Question: I am using -Lucas-kanade algorithm to calculate the optical flow of a video sequences with openCV. I got the motion vectors. Now I want to group those motion vectors in some clusters.
the vectors which are near by each other I want to group them together. Some thing like nearest neighbor approach. But I don't know how I can implement the same. any help will be appreciated.
Thank you.
I used cvKMeans2() to group the corner points after running the optical flow algorithm...
I have the clusters in a vector of vectors clustercontainer. Now I want to draw a boundary line around every clusters..I am not sure how can I do so...if anybody knows please help.
Using the below code from openCV manual I draw the circle around every cluster..but I want to draw rectangle rather than a circle..any body please help me.
'''
for(int h = 0; h < clusterContainer.size(); h++ )
{
CvPoint pt1,pt2;
CvMat box[100];
pt1.x=(int)points->data.fl[h*2];
pt1.y=(int)points->data.fl[h*2+1];
cvCircle( frame1, pt1, 20, CV_RGB(255,255,0),4);
}
'''

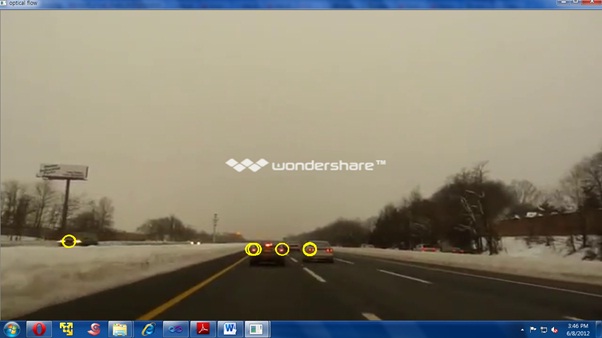
Answer: I used KMEAN algorithm to group the motion vector which hvae similar direction and magnitude.